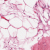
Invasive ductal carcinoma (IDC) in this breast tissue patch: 0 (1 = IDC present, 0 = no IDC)